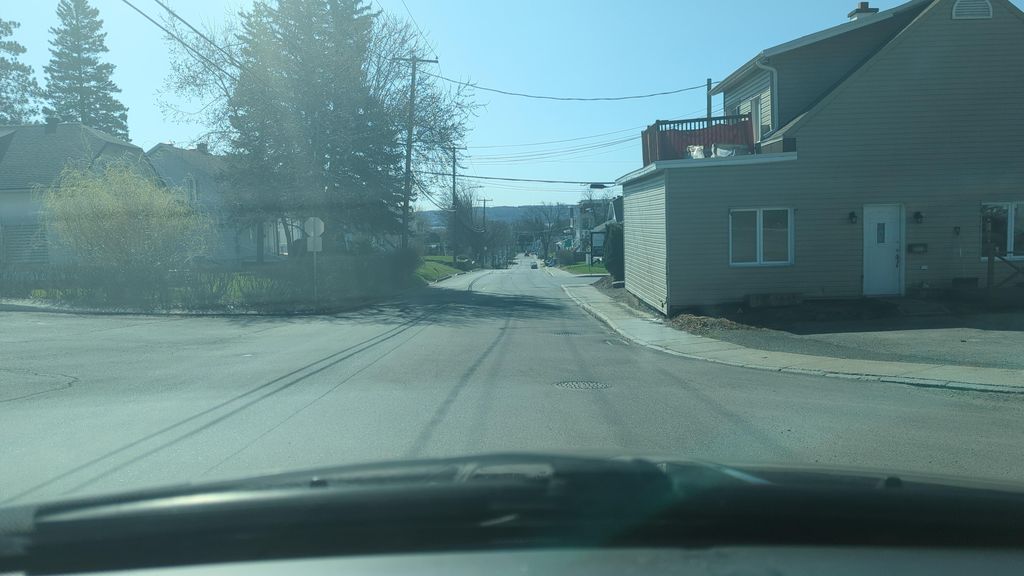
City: quebec_city